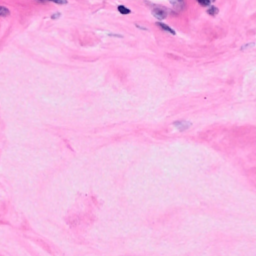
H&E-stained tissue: Breast